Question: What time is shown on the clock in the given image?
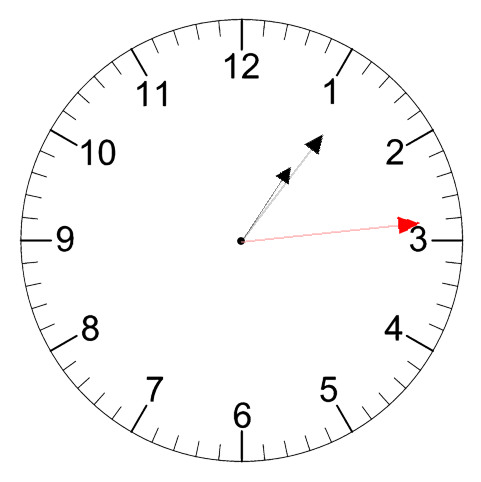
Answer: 01:06:14